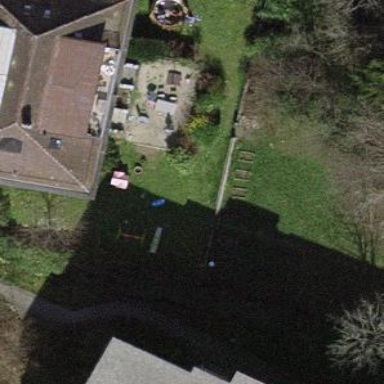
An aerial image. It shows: Residential garden.